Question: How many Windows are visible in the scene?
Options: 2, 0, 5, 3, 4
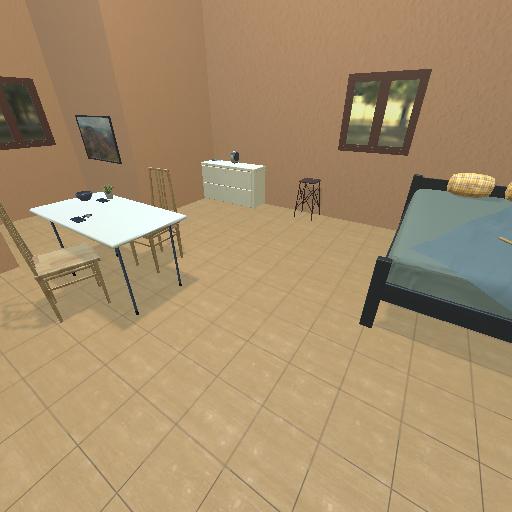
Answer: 2